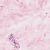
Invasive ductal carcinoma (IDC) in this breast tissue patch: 0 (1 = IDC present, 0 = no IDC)